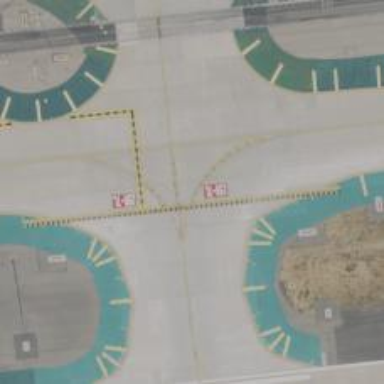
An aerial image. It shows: Image of taxiway at airport.